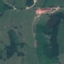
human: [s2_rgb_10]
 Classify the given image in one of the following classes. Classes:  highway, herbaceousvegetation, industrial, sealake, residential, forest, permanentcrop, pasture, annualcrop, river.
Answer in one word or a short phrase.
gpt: Pasture